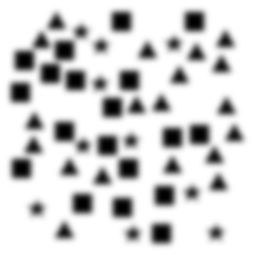
Squares: 19
Triangles: 19
Stars: 10
Total shapes: 48